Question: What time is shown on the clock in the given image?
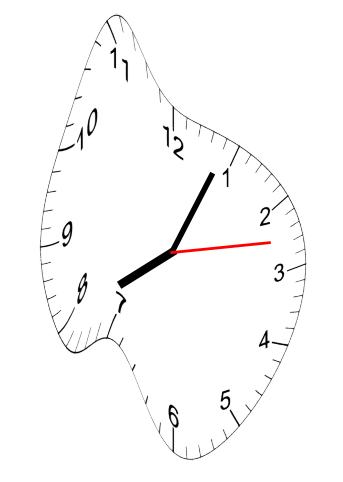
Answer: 08:04:13